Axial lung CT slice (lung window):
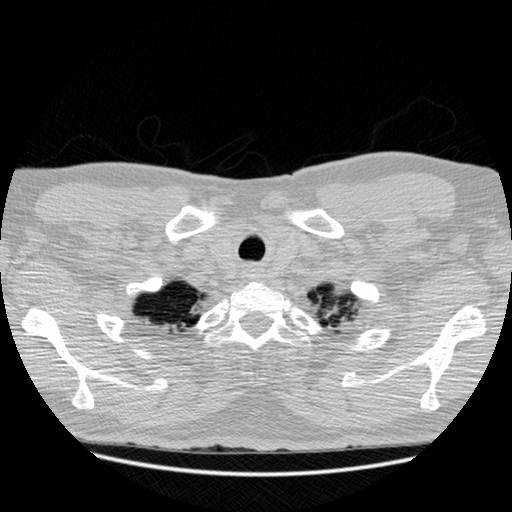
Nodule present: no